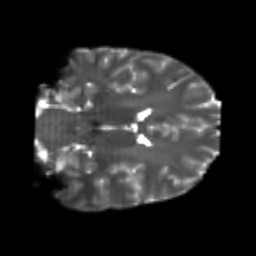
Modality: T2w
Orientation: coronal
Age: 21
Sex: male
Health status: healthy
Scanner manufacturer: philips
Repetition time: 7.389 s
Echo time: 0.08599 s